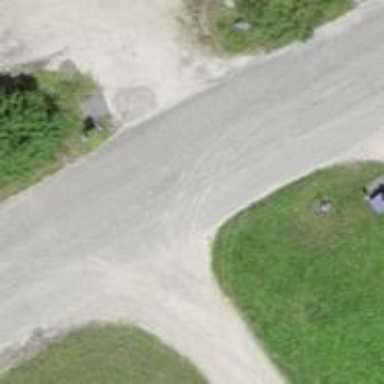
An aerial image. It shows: Tertiary road.